Question: When i try to stretch a div 100% there is a little line at the end in iOS and Android. Here's a pic for better view:

I searched all over the net but i didn't find a solution.
'''
<html>
<head>
<meta charset="utf-8">
<meta name="viewport" content="width=device-width, initial-scale=1.0, user-scalable=no, minimum-scale=1.0, maximum-scale=0.666" />
<style>
html, body {
position:relative;
height:100%;
width:100%;
padding:0;
margin:0;
overflow-x:hidden;
}
header {
width: 100%;
background: red;
height: 50px;
display: block;
margin: 0;
padding: 0;
overflow-x:hidden;
}
</style>
</head>
<body>
<header>asdasd</header>
</body>
</html>
'''
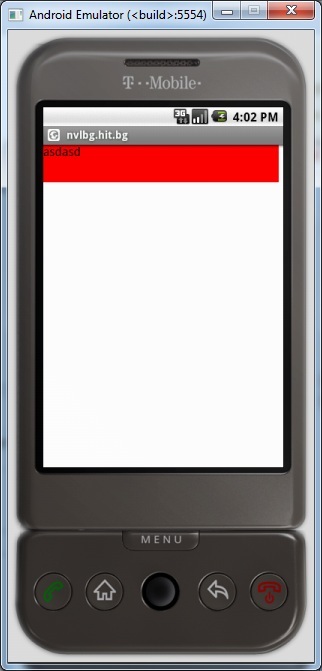
Answer: That's probably the space reserved for a scrollbar.